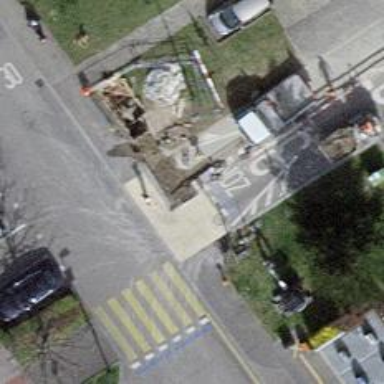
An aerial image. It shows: Unmarked crossing on the road.